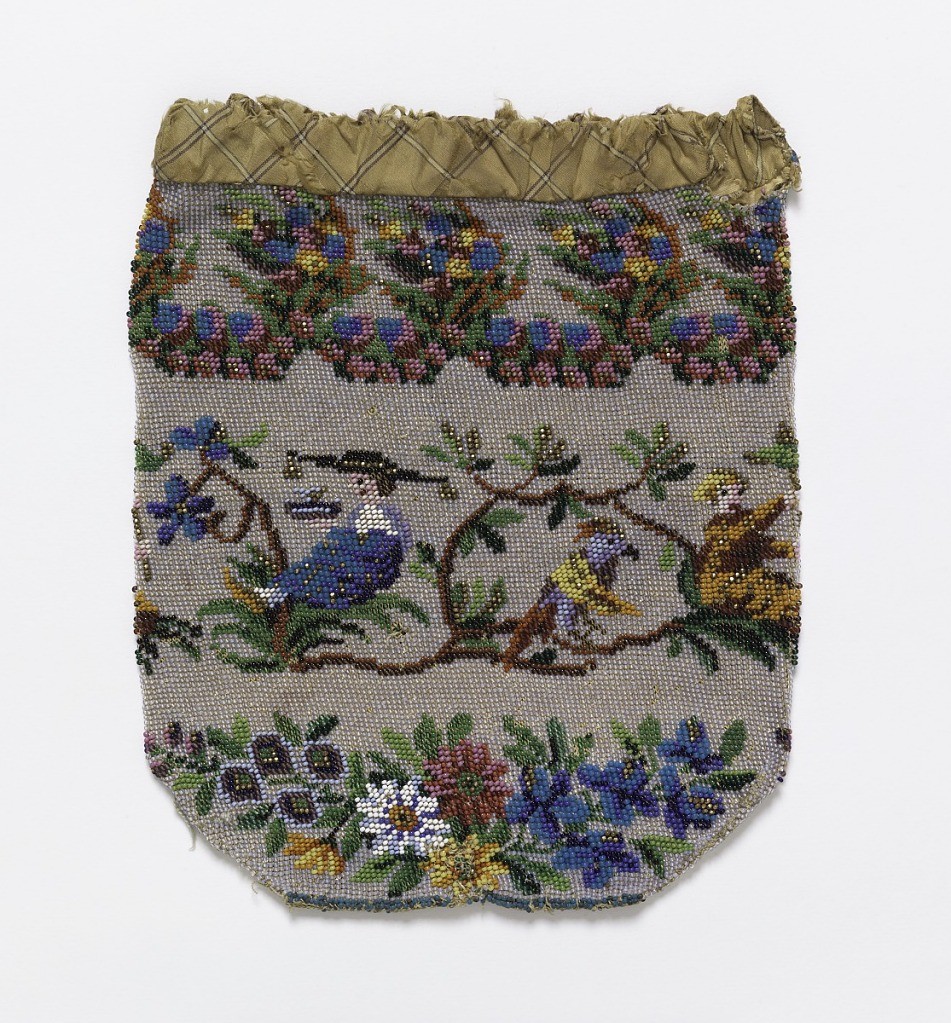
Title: Purse (tobacco pouch)
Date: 1815–40
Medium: silk, glass and metal beads Technique: knitted in crossed stockinette stitch
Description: Silk strung with glass and metal beads. Worked as a tube beginning at bottom.